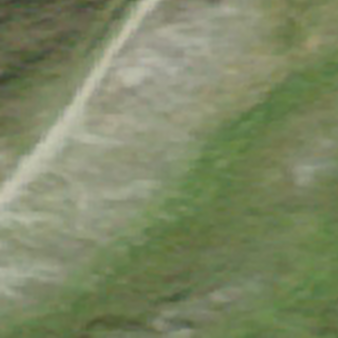
Label: other